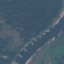
Land use / land cover class: River